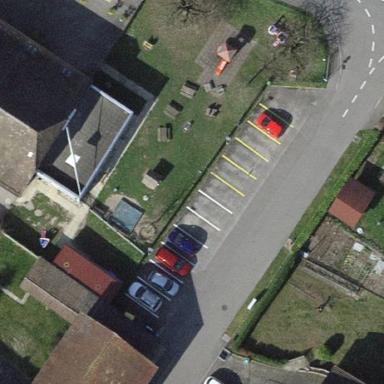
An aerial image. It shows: Street side parking area.